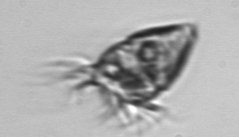
Label: Strombidium_morphotype1